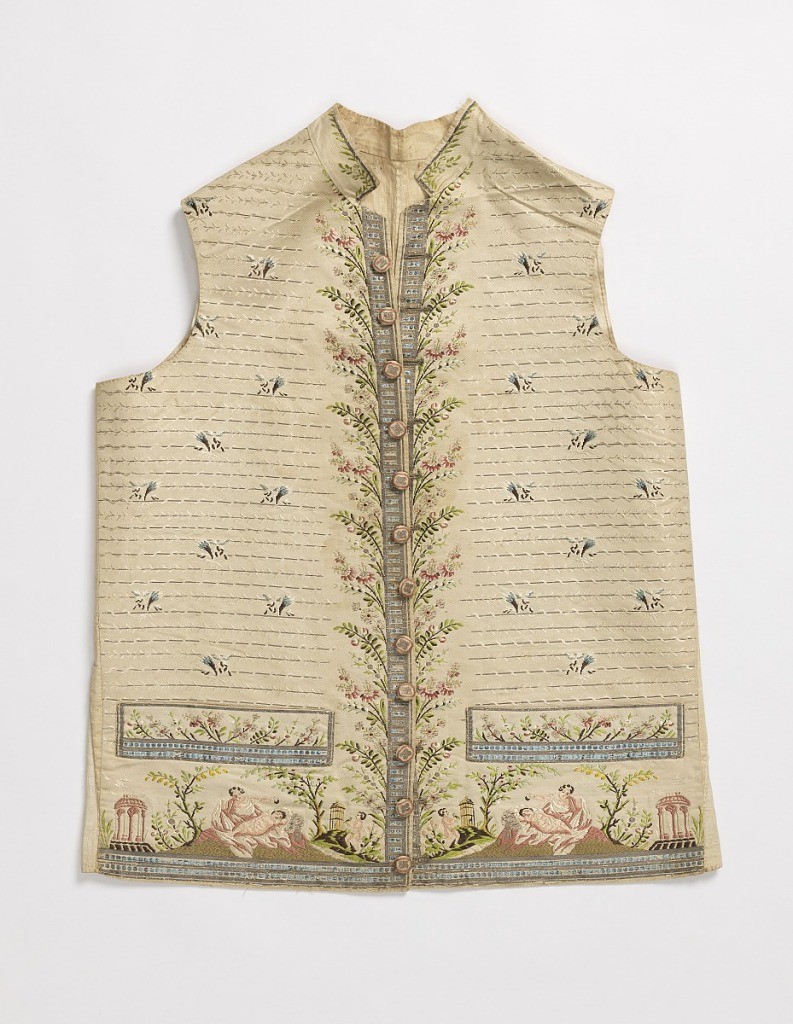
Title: Waistcoat
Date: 1785–1800
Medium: silk, metallic thread Technique: silk plain weave twill with supplementary warp and supplementary wefts
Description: Gentleman's waistcoat with twelve buttons. Design of figures - possibly Cupid and Psyche - at the bottom. Figures are flanked on either side by a columned temple and a boy holding a bird. Silk is figured with horizontal stripes with alternate rows decorated with leaves and a twining ribbon.